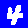
Digit: 4